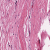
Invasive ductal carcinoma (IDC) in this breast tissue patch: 0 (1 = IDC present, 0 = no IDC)